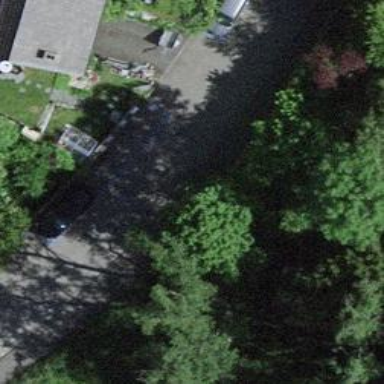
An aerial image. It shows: Smoothly paved residential road.